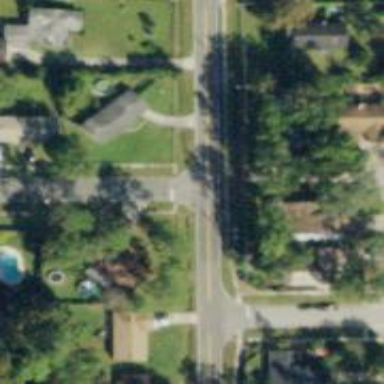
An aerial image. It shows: Unmarked road crossing.